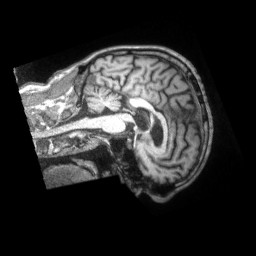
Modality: T1w
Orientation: sagittal
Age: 70
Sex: male